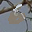
Label: 6